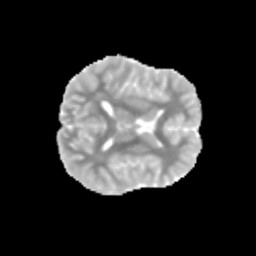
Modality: MD
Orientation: axial
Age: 9
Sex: female
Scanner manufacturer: siemens
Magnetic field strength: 3 T
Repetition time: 3.8 s
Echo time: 0.07 s